Question: Here is table with email and checkbox cells. But how i can disable textwrapping?
Code is someting like:
'''
<table>
<tr>
<td>
<input type="checkbox" />
<td>
Dmitry soloviev (SolDmitr@mail.com)
</tr>
...........
</table>
'''

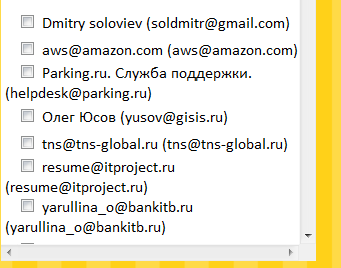
Answer: you should add some classes ...
'''
<table class="tbl-emails">
'''
and then
'''
.tbl-emails td { white-space: nowrap; }
'''